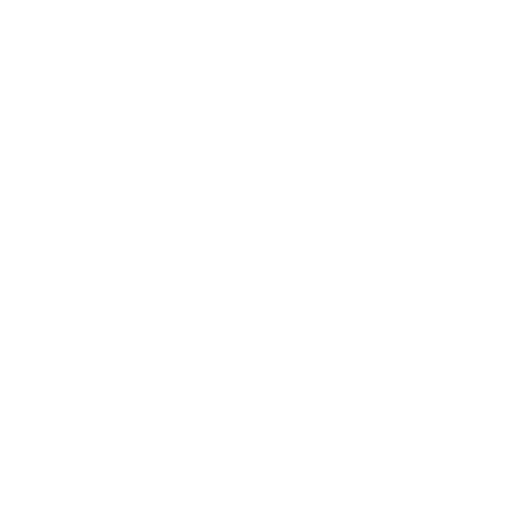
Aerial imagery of island in Alaska named Exchange Island containing only unknown